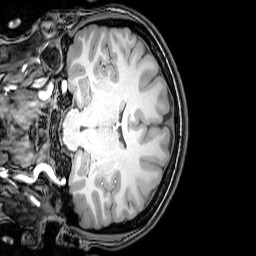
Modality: T1w
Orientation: coronal
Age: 25
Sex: female
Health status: healthy
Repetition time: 0.081 s
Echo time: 0.037 s